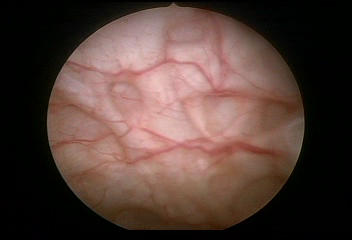
Modality: WLC
Class: Normal mucosa
Bladder cancer association: No